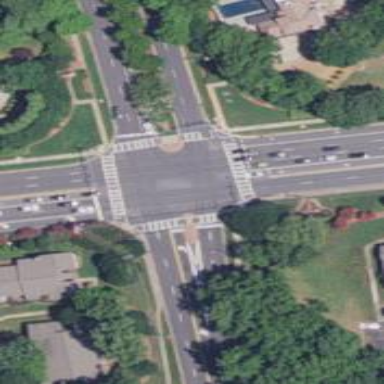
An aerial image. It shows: Uncontrolled road crossing.